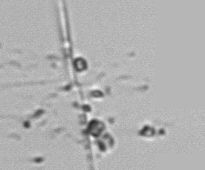
Label: Phaeocystis_debris